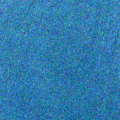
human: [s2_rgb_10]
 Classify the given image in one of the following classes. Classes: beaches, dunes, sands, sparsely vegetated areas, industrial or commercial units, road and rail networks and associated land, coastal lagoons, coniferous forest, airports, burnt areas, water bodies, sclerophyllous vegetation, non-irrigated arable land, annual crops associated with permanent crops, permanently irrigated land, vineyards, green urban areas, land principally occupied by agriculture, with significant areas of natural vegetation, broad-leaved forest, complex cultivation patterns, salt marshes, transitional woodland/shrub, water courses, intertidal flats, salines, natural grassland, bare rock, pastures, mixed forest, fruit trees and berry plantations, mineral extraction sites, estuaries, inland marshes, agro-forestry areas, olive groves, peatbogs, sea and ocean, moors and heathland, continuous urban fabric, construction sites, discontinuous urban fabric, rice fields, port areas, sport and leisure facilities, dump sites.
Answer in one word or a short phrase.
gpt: sea and ocean